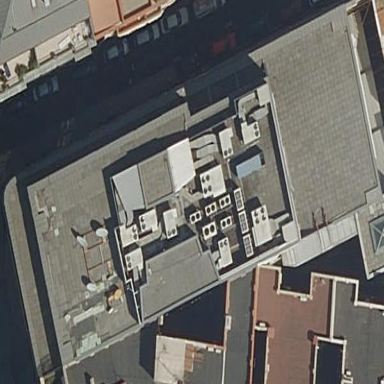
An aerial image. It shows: Cinema building.